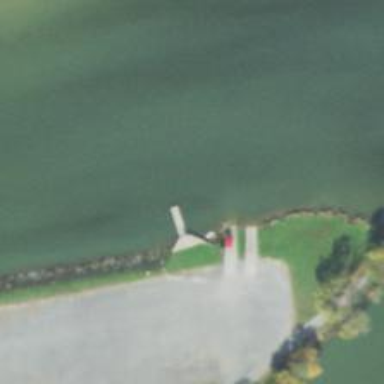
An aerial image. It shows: Slipway on leisure land.